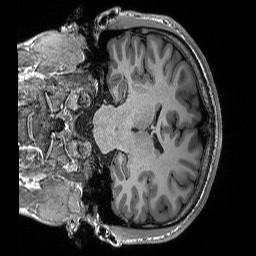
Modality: T1w
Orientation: coronal
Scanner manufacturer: siemens
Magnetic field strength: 3 T
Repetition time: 2.3 s
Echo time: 0.00288 s